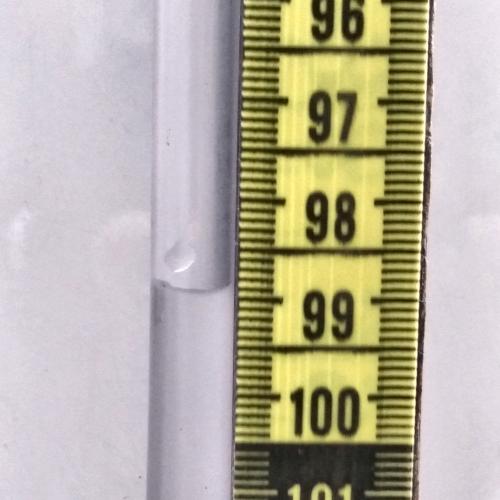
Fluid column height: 98.9 cm